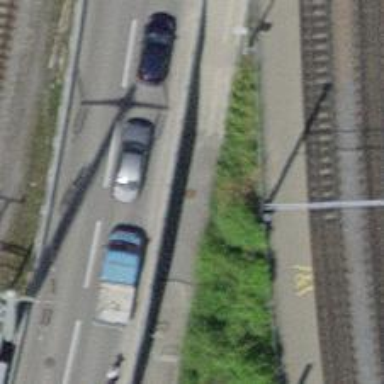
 where designated lane for cyclists is present."